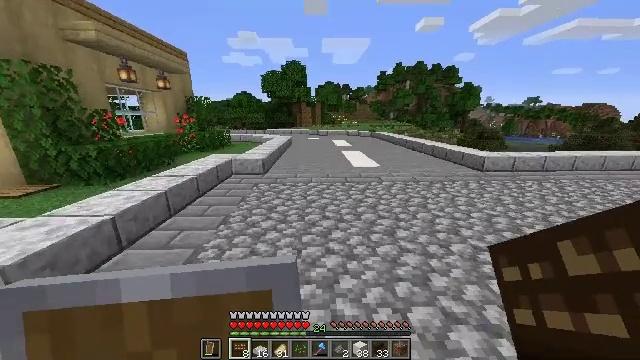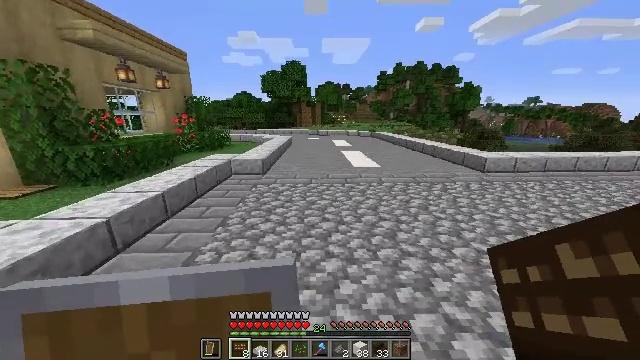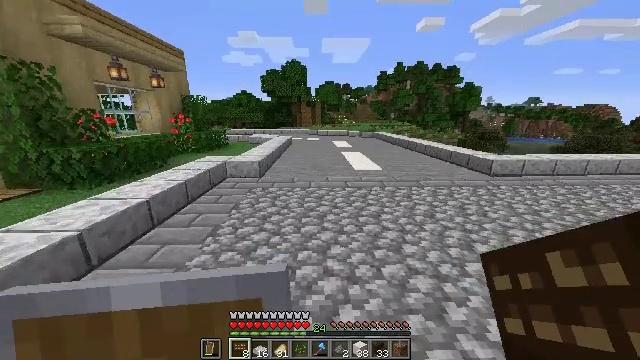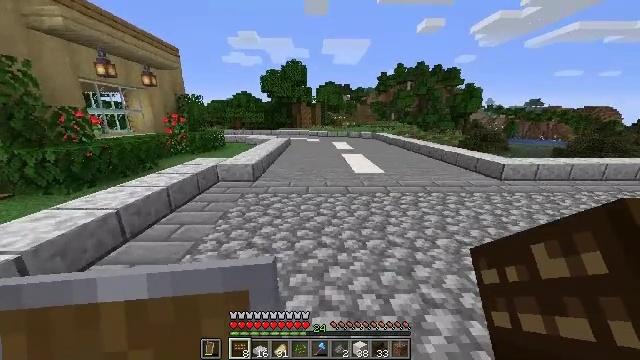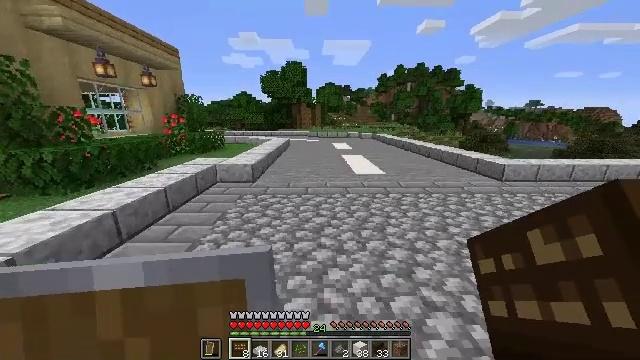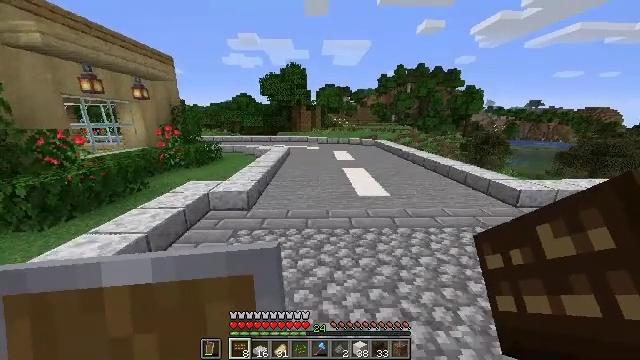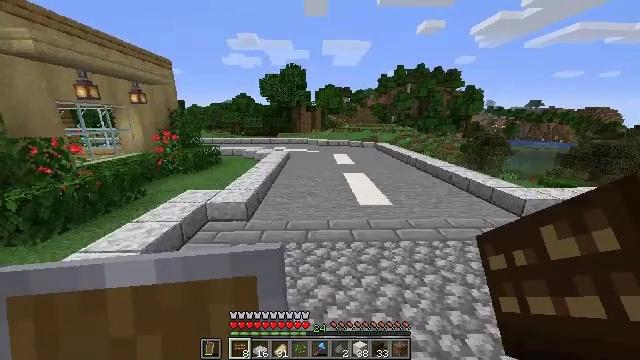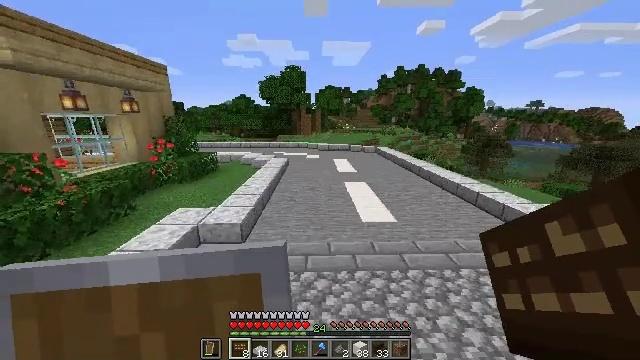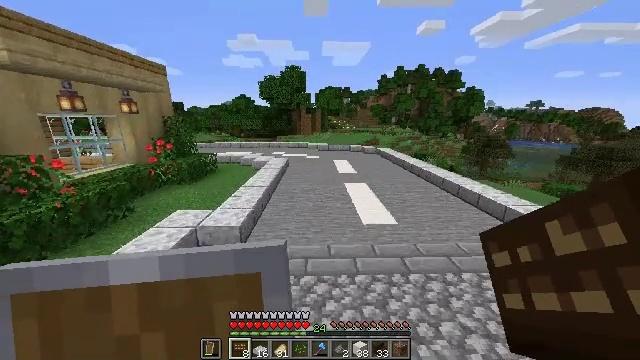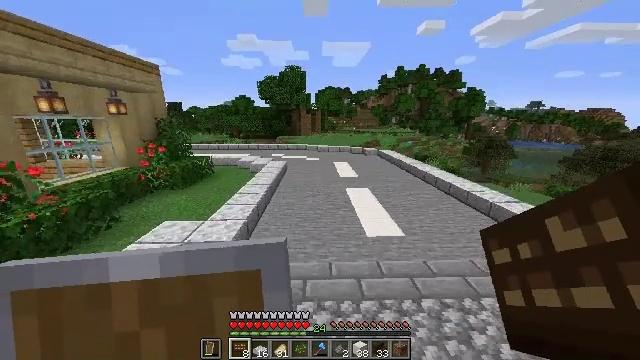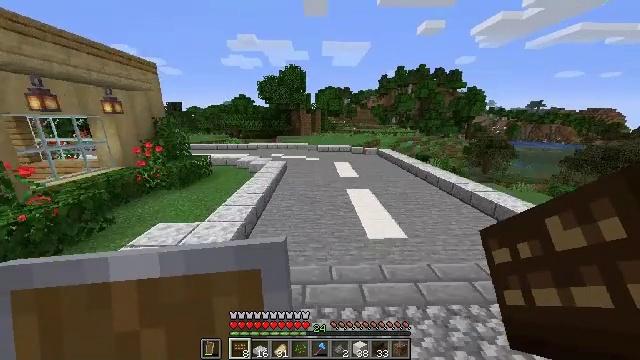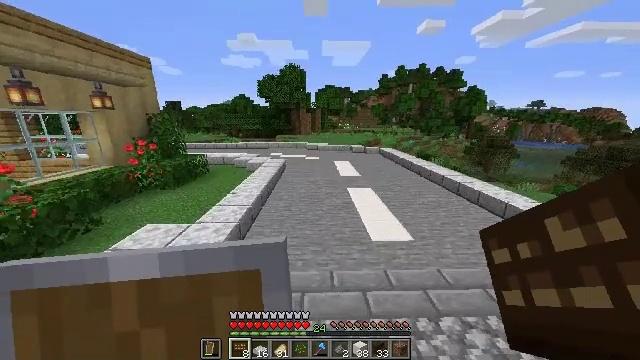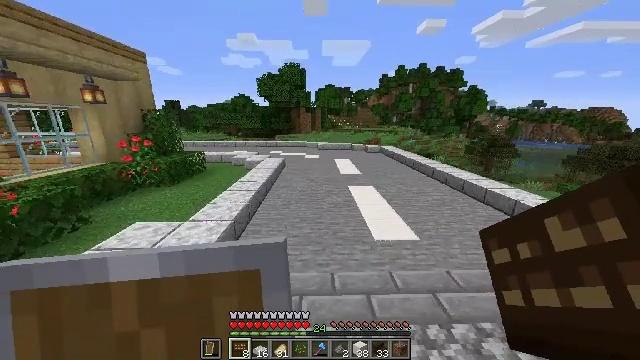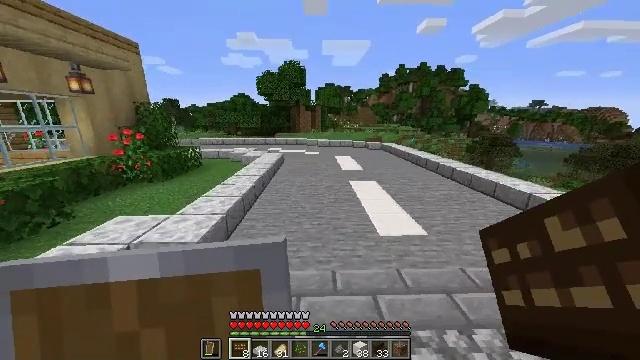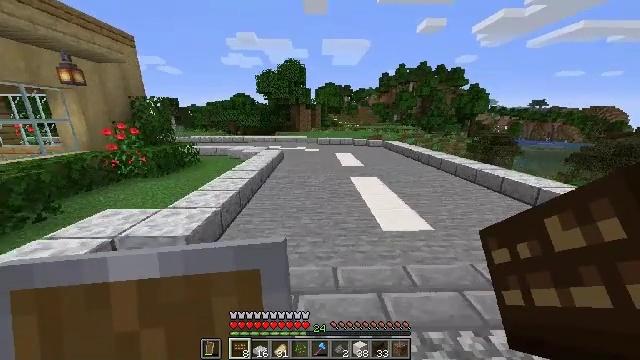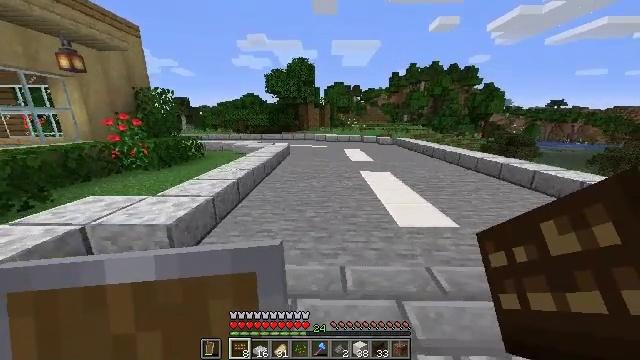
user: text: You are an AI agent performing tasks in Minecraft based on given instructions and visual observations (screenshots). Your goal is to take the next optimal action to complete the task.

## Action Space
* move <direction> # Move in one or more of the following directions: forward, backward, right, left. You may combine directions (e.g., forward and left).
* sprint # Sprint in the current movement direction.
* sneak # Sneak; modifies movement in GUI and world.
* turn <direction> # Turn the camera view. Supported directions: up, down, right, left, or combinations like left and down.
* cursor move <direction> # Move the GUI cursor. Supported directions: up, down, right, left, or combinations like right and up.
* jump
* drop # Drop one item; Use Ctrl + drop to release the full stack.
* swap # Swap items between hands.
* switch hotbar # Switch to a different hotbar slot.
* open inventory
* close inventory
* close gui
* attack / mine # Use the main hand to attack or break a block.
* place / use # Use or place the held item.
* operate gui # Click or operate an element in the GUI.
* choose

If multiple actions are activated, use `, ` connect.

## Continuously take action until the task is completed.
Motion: motion action
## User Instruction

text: Attack the polished diorite slab to collect it.
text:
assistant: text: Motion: move forward
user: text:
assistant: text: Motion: move forward
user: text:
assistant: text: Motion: move forward
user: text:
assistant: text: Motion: move forward, jump
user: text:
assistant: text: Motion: move forward, jump
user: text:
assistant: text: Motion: move forward, jump
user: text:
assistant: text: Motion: move forward, jump
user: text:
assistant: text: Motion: move forward, jump
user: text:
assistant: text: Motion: move forward, jump
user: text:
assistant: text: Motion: move forward, jump
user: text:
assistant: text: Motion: move forward, jump
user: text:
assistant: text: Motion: move forward, jump
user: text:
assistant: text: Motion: move forward, jump
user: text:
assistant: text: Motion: move forward, jump
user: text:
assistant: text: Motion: move forward and move right, turn left, jump
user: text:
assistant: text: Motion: move forward and move right, jump
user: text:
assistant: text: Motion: move forward and move right, turn left, jump
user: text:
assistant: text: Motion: move forward and move right, turn left, jump
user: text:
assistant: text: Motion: move forward and move right, turn left, jump
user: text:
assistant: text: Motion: move forward and move right, jump
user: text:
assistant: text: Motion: move forward, jump
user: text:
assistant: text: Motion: move forward, turn left, jump
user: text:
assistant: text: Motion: move forward, turn left, jump
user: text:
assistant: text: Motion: move forward, turn left, jump
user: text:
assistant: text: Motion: move forward, turn left, jump
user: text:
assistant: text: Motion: move forward, turn left, jump
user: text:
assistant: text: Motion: move forward, jump
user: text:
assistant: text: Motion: move forward, jump
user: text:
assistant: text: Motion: move forward, jump
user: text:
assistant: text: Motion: move forward, jump